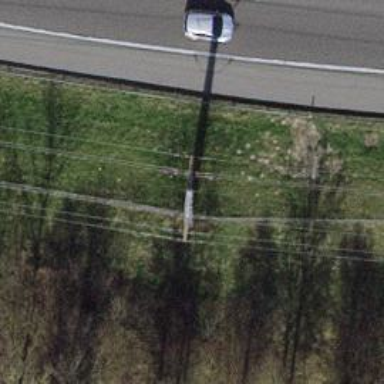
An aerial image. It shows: Power line in the image.